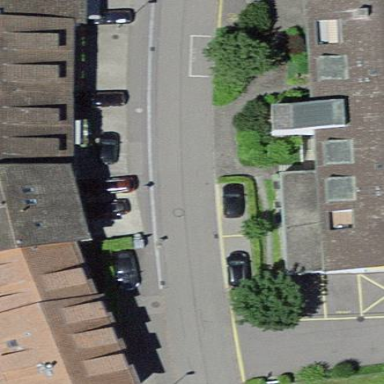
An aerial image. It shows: Building with tile roof.